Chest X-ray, PA view. Patient: 60 years old, sex F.
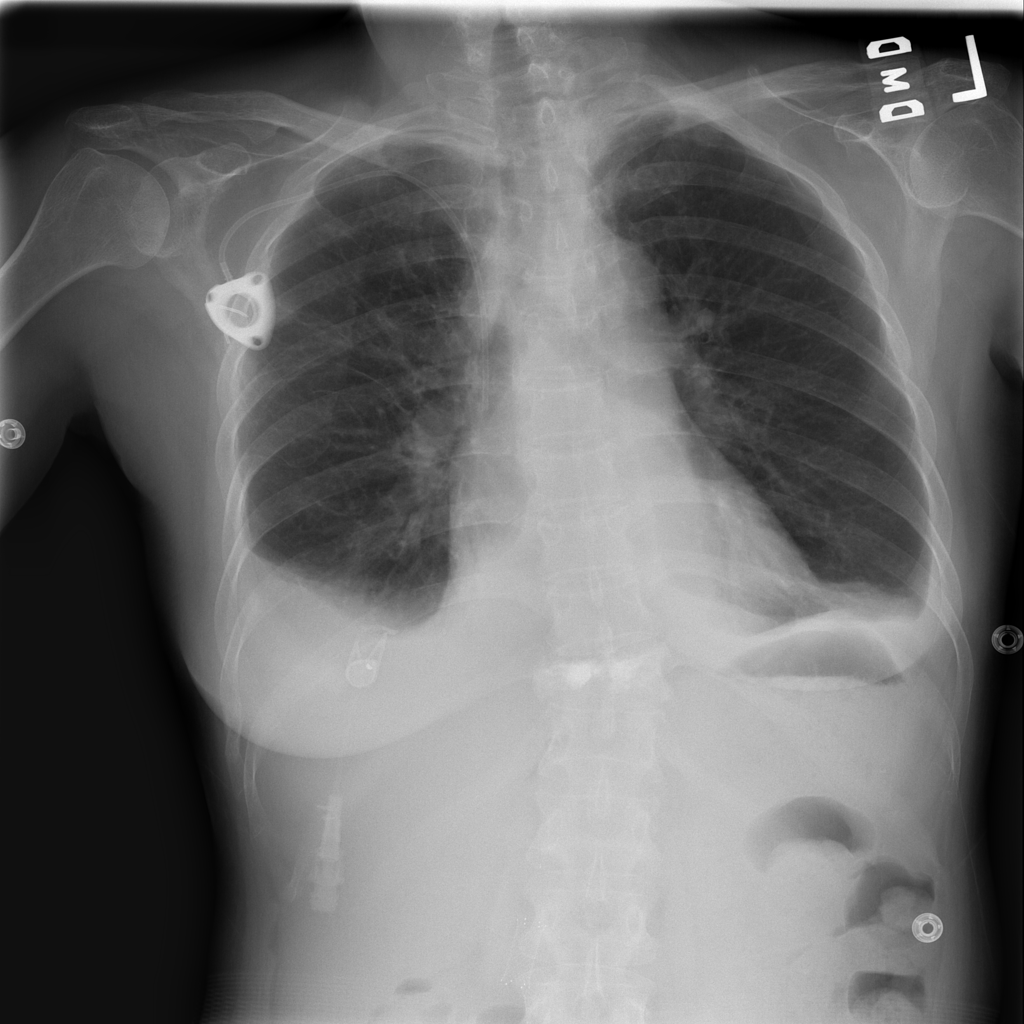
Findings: Effusion